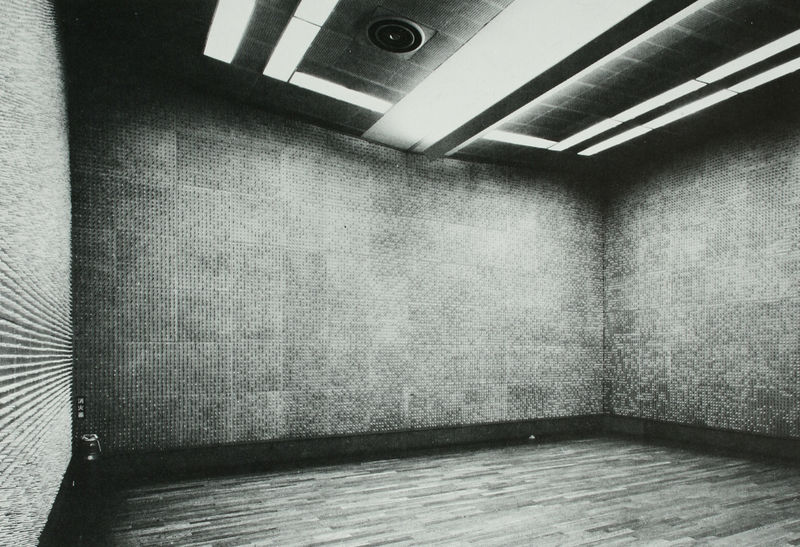
Titel: Progressive Colors on four Walls
Künstler: Sol Lewitt
Standort: Hartford (Connecticut)
Institution: Wadsworth Atheneum
Schlagwörter: dunkel, schatten, weiß, grau, hell, holz, lampe, lampen, licht, raum, schwarz, zimmer, muster, wand, architektur, mensch, innenraum, einsam, boden, decke, ecke, perspektive, parkett, korn, leer, leere, mauer, linien, beleuchtung, dielen, saal, rauschen, verkleidung, diele, holzboden, gerade, streifen, platte, allein, menschenleer, striche, galerie, foto, fotografie, photographie, wände, keller, linie, schraffuren, strich, mosaik, löcher, ecken, quadrate, mauern, frei, lichtquelle, platten, museum, sol, objekt, lichtschein, lewitt, quadrat, viereck, vierecke, geraden, installation, laminat, atellier, wandverkleidung, lüftung, sol lewitt, attellier, griesel, neonlicht, neonröhren, wandverkleidun